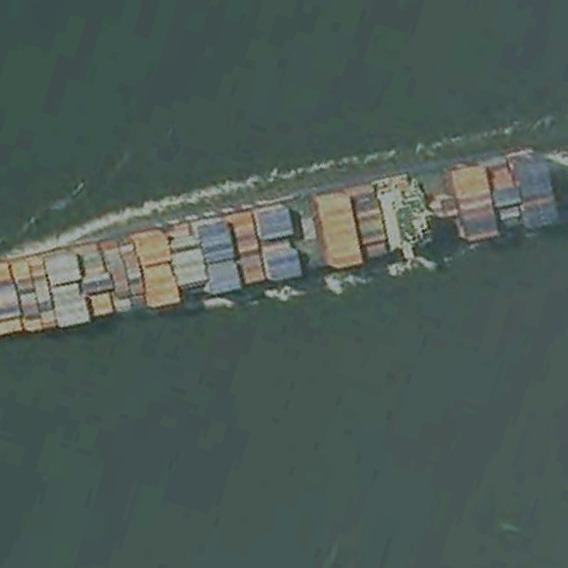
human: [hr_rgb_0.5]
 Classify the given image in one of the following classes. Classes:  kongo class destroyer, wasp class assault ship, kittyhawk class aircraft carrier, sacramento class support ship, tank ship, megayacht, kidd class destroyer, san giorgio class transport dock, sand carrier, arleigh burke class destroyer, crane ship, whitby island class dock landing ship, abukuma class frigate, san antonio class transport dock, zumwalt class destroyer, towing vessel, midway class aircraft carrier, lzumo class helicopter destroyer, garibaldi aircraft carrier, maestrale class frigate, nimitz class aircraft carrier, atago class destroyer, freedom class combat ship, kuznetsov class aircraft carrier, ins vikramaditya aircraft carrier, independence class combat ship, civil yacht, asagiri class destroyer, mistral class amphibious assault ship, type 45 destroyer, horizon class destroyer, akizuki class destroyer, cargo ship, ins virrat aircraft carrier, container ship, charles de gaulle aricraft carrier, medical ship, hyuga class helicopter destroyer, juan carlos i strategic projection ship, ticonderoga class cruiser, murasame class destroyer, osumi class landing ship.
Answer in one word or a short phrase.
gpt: Container ship